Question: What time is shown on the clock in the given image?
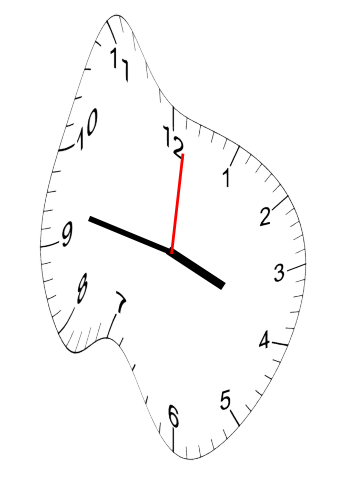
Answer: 03:47:01